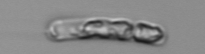
Label: Guinardia_striata